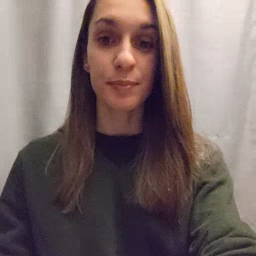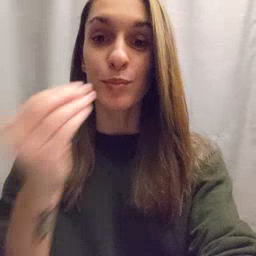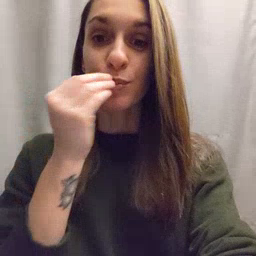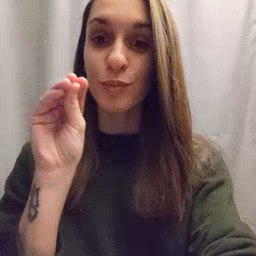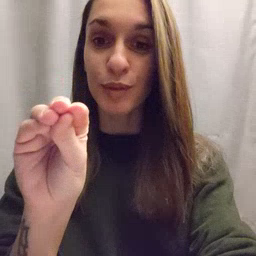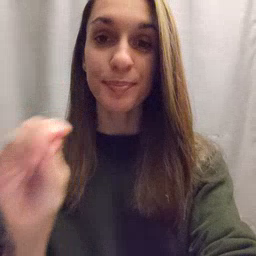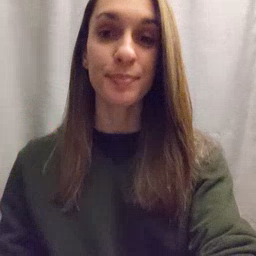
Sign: kiss